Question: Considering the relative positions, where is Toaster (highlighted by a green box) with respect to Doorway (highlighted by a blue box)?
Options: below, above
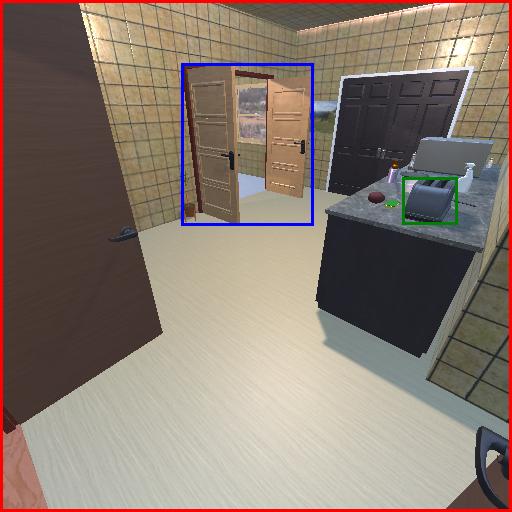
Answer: below